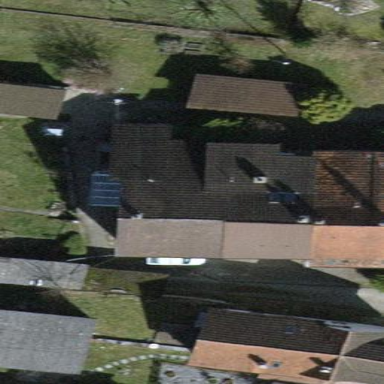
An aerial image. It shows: Building with tile roof.